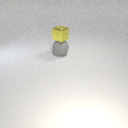
large gray rubber sphere below small yellow metal cube